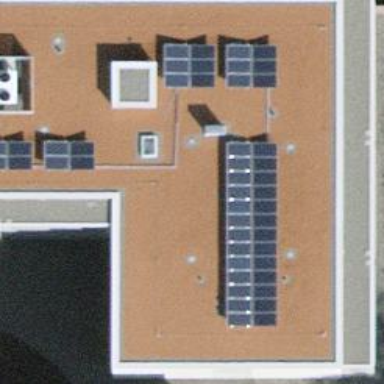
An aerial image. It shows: Residential building with flat roof.